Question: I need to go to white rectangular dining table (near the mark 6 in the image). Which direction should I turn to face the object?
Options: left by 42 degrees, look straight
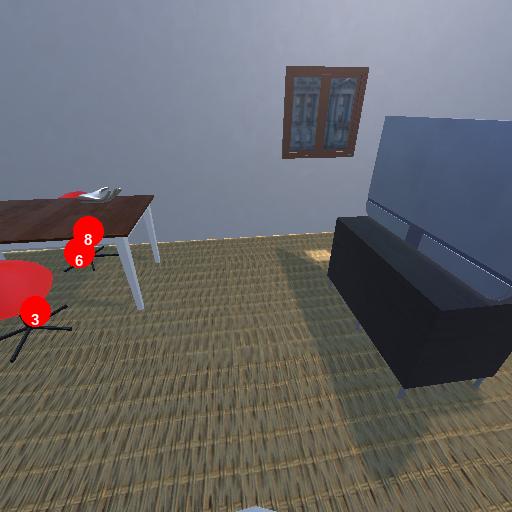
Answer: left by 42 degrees